Field crop: maize
Growth stage: 2
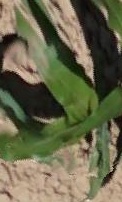
Species: maize